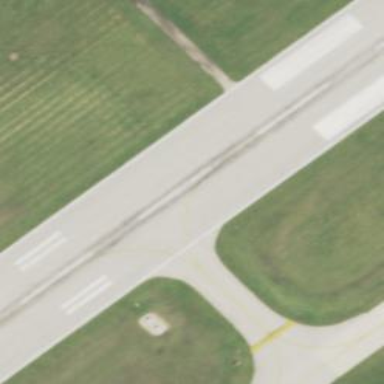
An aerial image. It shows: Image of taxiway at airport.